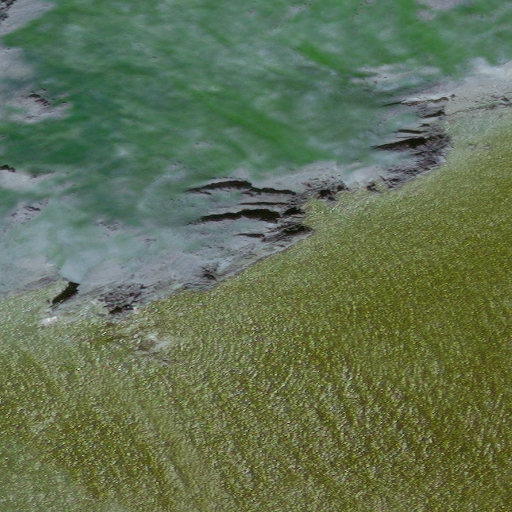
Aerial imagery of cape in Alaska named Calm Point containing only unknown